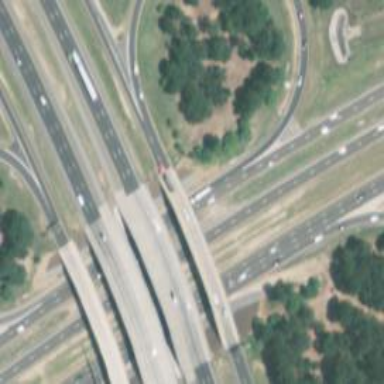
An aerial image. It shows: Bridge on motorway link.